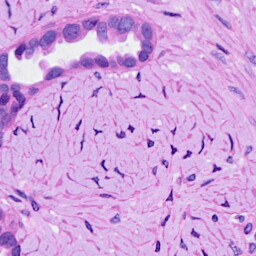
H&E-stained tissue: Ovarian